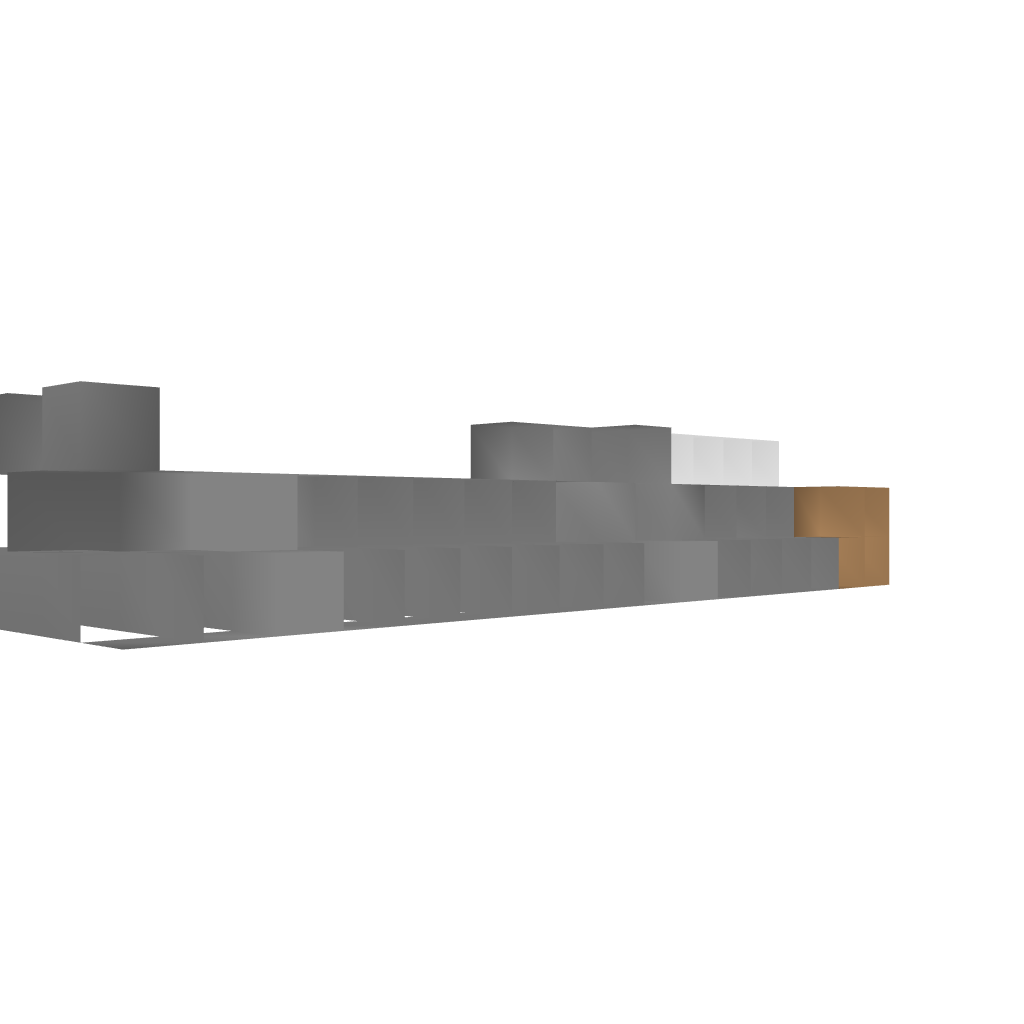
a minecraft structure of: Auto TNT Cannon bad low quality